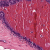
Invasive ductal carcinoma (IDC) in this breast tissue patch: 0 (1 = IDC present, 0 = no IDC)